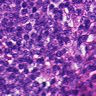
Metastatic tissue present: no